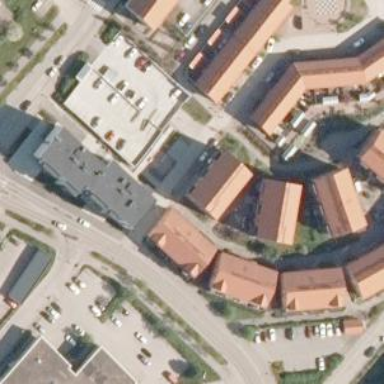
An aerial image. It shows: Living street.